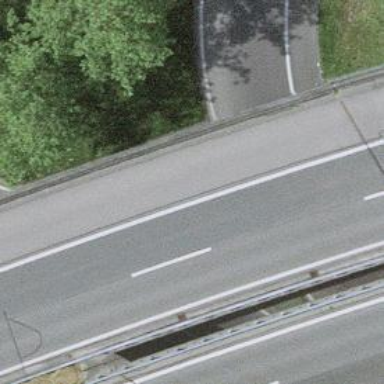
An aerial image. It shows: Motorway bridge with asphalt surface.